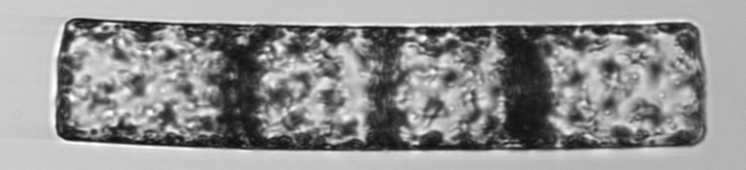
Label: Guinardia_flaccida